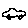
Label: car